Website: lowes
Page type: payment
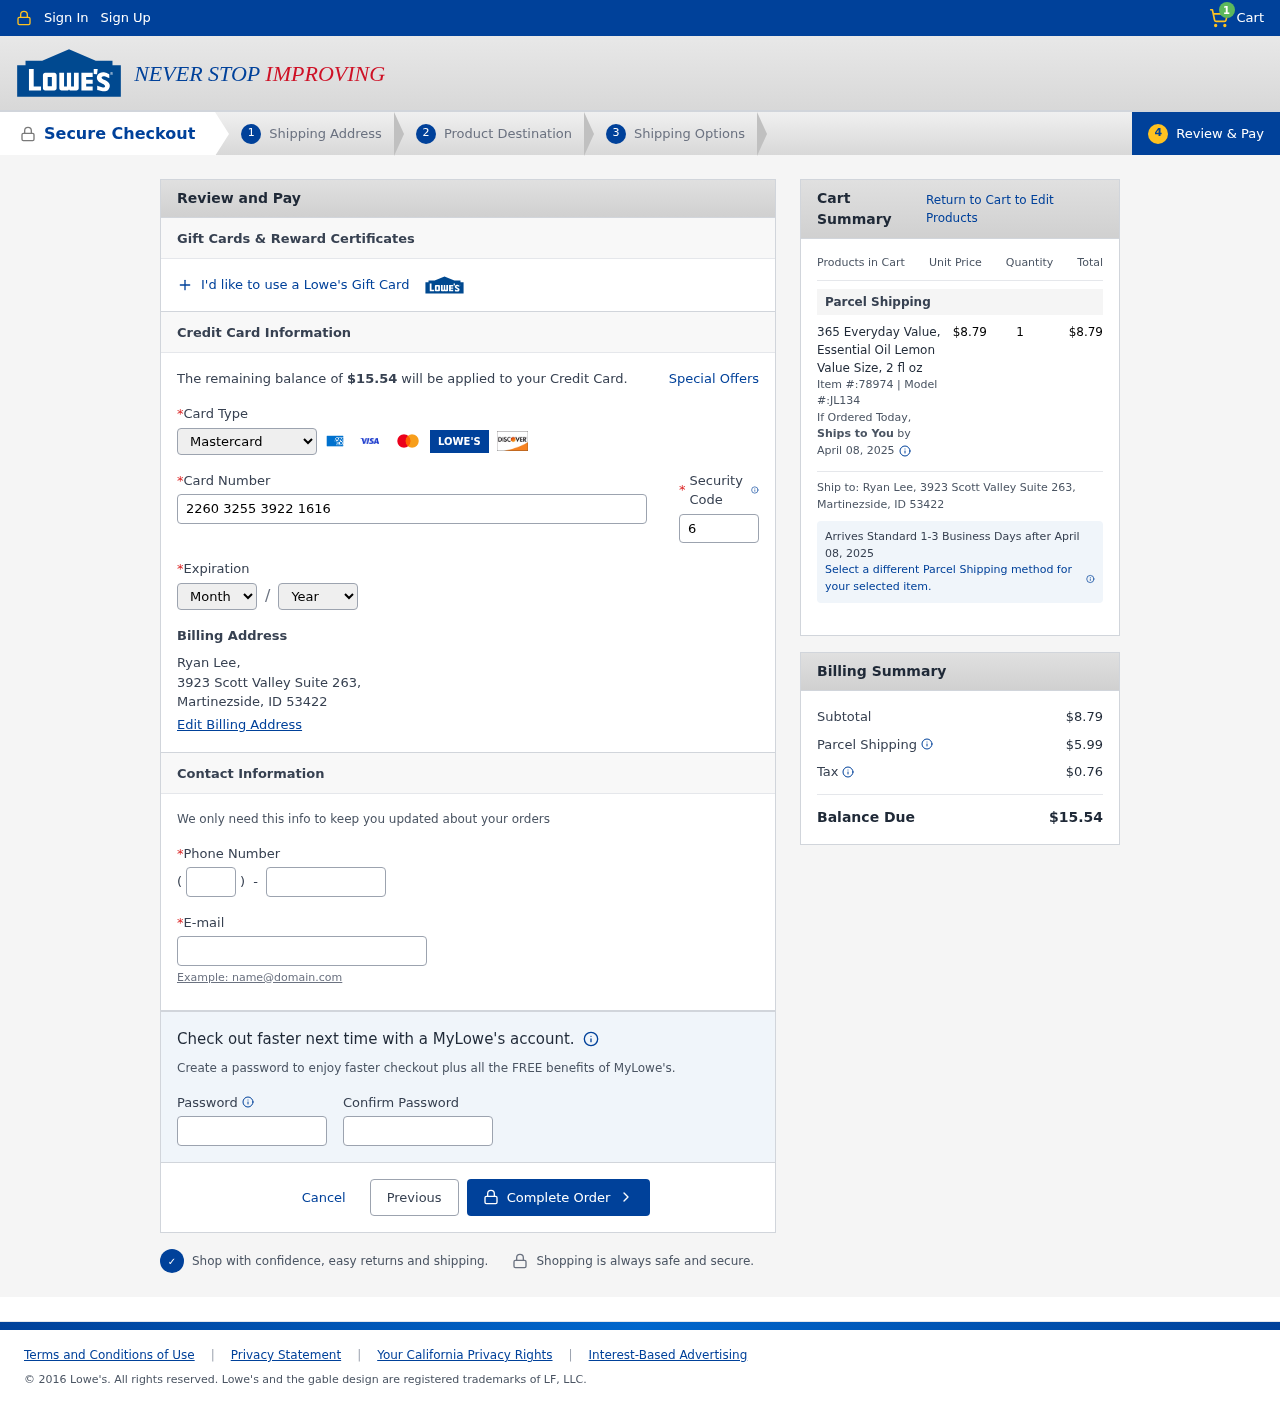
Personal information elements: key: PII_CARD_CVV
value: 628
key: PII_CARD_EXPIRY_MONTH
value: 01
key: PII_CARD_EXPIRY_YEAR
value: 29
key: PII_CARD_NUMBER
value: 2260 3255 3922 1616
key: PII_CARD_TYPE
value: Mastercard
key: PII_CITY_STATE_ZIP
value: Martinezside, ID 53422
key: PII_EMAIL
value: ryanlee@yahoo.com
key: PII_FULLNAME
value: Ryan Lee,
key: PII_PHONE
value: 2767904371
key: PII_PHONE_AREA
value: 276
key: PII_STREET
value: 3923 Scott Valley Suite 263
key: PII_STREET
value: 3923 Scott Valley Suite 263,
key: PII_FULLNAME2
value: Ryan Lee
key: PII_CITY
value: Martinezside
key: PII_STATE_ABBR
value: ID
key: PII_POSTCODE
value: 53422
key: PII_POSTCODE_FULL
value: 53422
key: PII_CITY_STATE
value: Martinezside, ID
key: PII_POSTCODE_NUMERIC
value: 53422
Product elements: key: PRODUCT1_NAME
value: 365 Everyday Value, Essential Oil Lemon Value Size, 2 fl oz
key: PRODUCT1_PRICE
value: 8.79
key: PRODUCT1_QUANTITY
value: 1
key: PRODUCT1_ITEM
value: Item #:78974
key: PRODUCT1_MODEL
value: Model #:JL134
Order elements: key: ORDER_NUM_ITEMS
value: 1
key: ORDER_TOTAL
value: $15.54
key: ORDER_SHIPPING_DATE
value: April 08, 2025
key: ORDER_SUBTOTAL
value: $8.79
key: ORDER_SHIPPING_DATE2
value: April 08, 2025
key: ORDER_SHIPPING_COST
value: $5.99
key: ORDER_TAX
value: $0.76